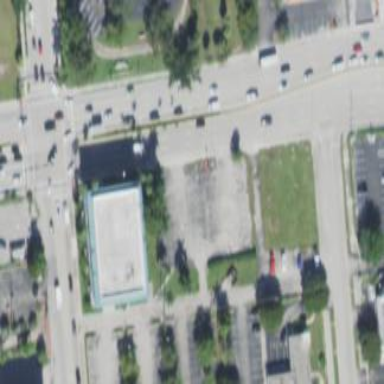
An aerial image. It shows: Parking area with asphalt surface.